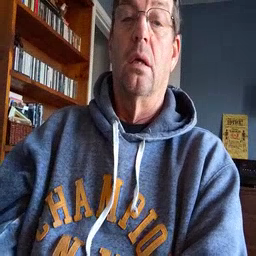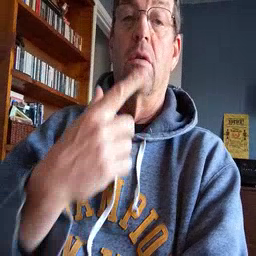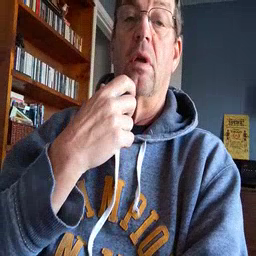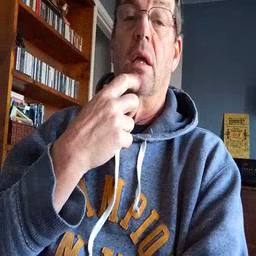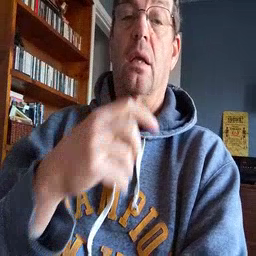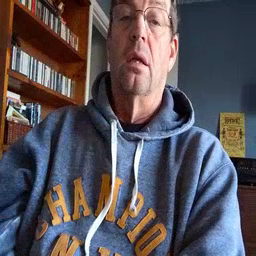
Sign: red